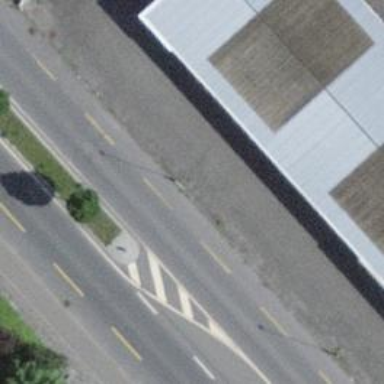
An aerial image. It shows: Secondary road with dedicated lane for cyclists.